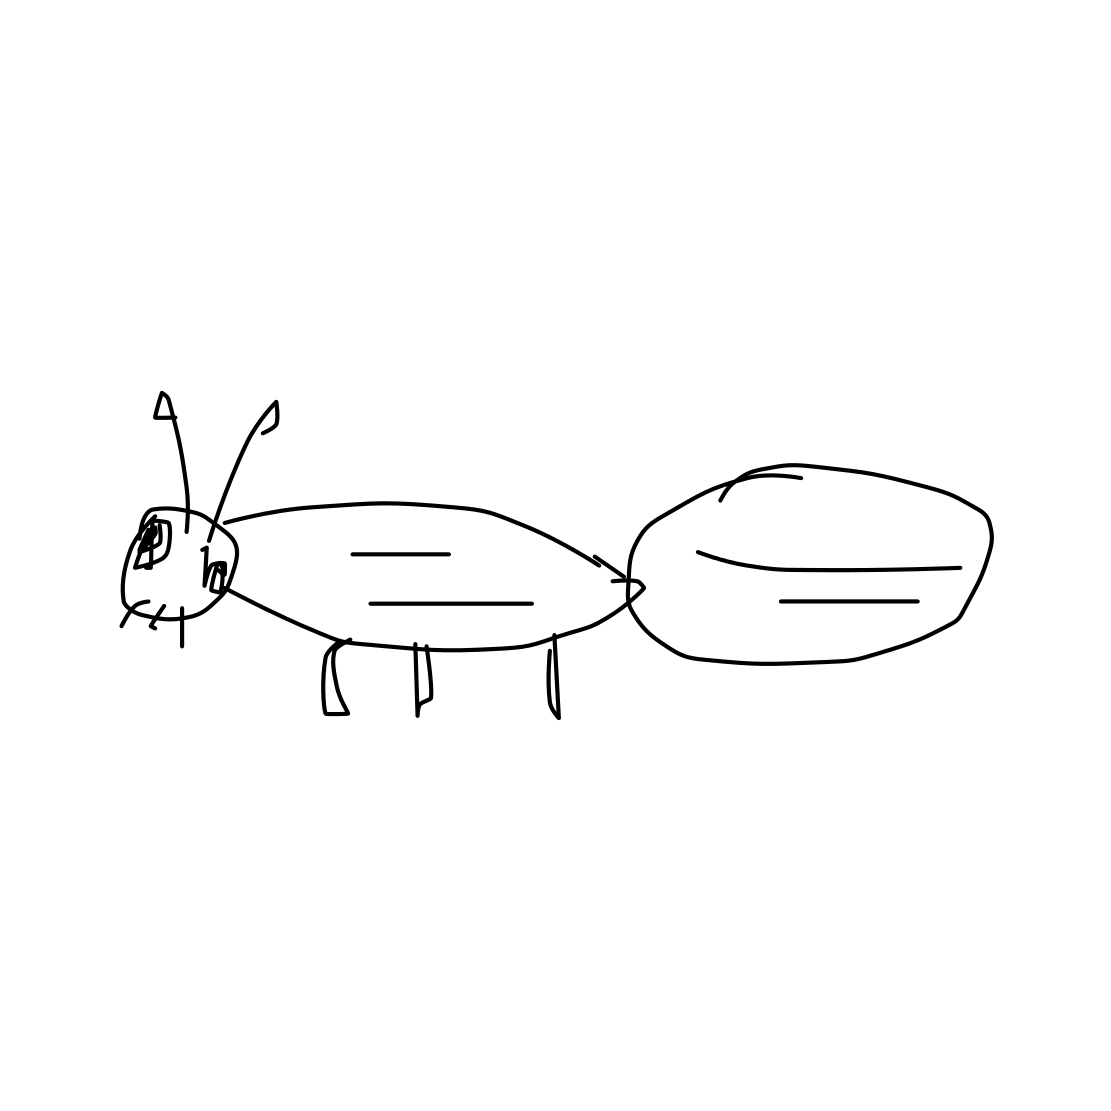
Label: ant